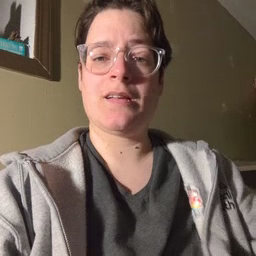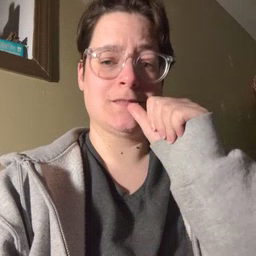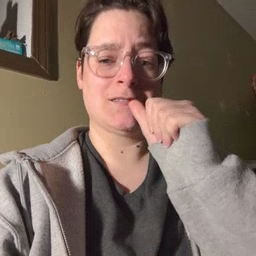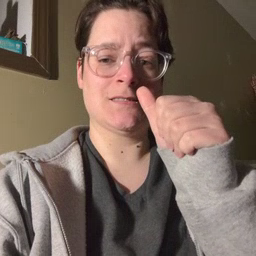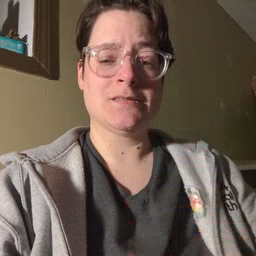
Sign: nuts